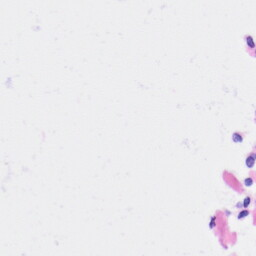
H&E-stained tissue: Kidney